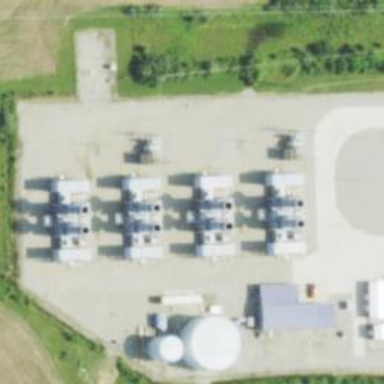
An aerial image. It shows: Gas turbine generator is in use.